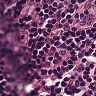
Metastatic tissue present: no